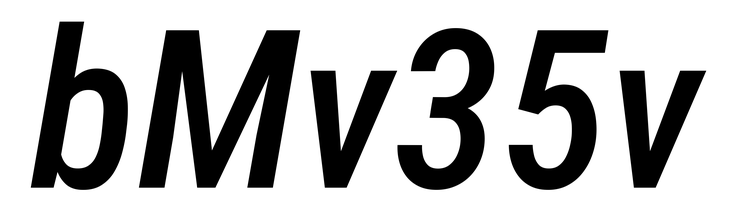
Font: Roboto-Italic_Condensed_Medium_Italic